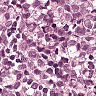
Metastatic tissue present: yes